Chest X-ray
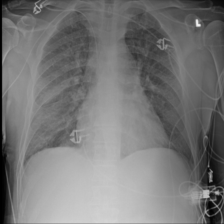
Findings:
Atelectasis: negative
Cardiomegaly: negative
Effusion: negative
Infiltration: negative
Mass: negative
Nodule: negative
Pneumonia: negative
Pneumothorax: negative
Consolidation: negative
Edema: negative
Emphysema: negative
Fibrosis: negative
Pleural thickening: negative
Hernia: negative